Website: ulta-beauty
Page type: billing-address
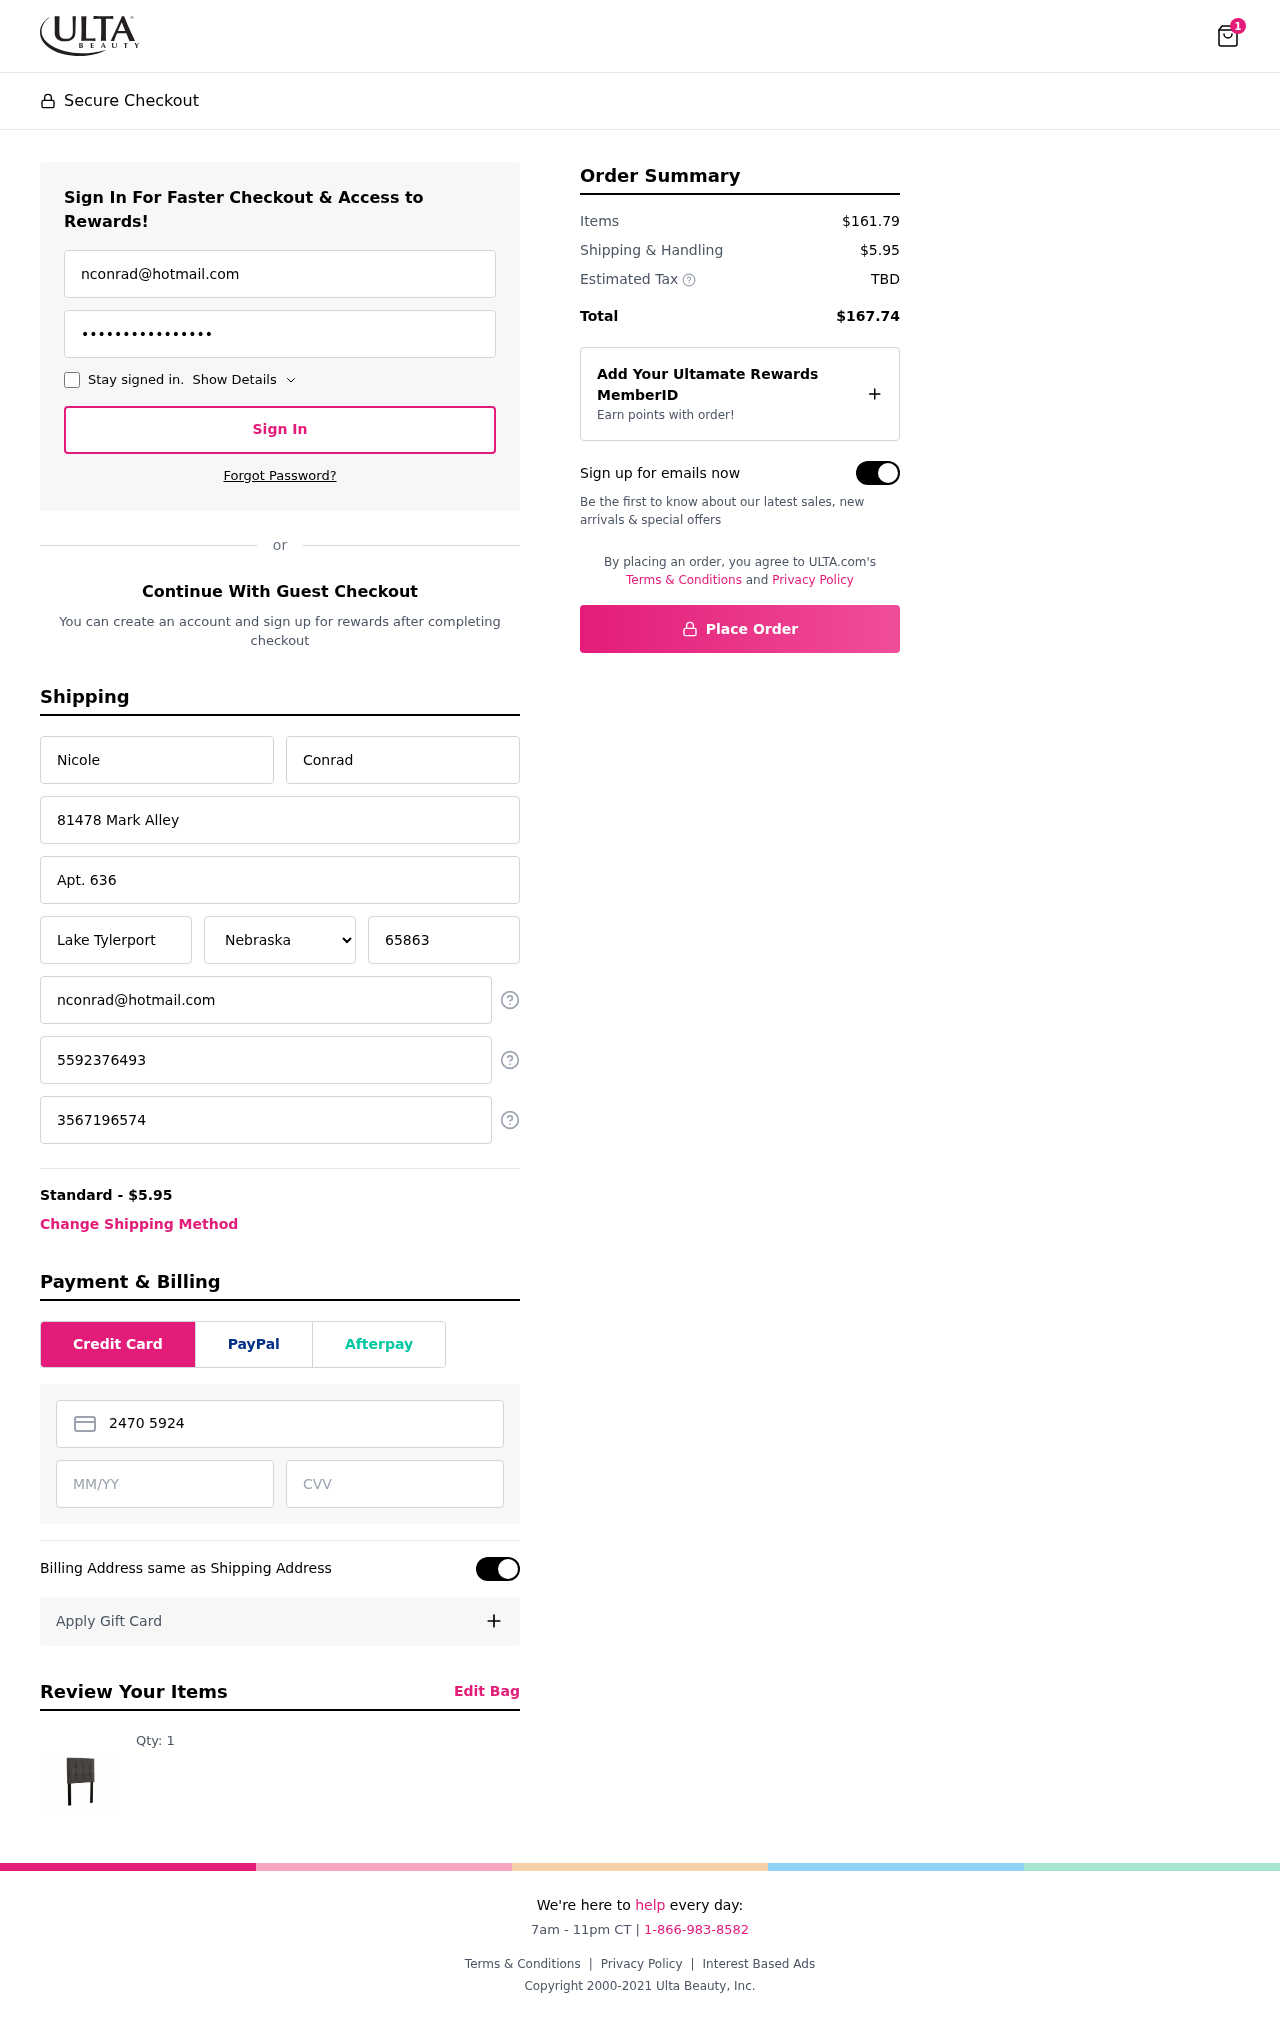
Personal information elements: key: PII_STATE
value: Nebraska
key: PII_EMAIL
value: nconrad@hotmail.com
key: PII_FIRSTNAME
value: Nicole
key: PII_LASTNAME
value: Conrad
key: PII_STREET
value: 81478 Mark Alley
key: PII_STREET2
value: Apt. 636
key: PII_CITY
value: Lake Tylerport
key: PII_POSTCODE
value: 65863
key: PII_PHONE
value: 5592376493
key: PII_ALT_PHONE
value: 3567196574
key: PII_CARD_NUMBER
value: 2470 5924 7120 7244
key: PII_CARD_EXPIRY
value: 07/29
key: PII_CARD_CVV
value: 208
Product elements: key: PRODUCT1_QUANTITY
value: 1
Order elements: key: ORDER_NUM_ITEMS
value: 1
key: ORDER_SHIPPING_COST
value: $5.95
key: ORDER_SUBTOTAL
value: $161.79
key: ORDER_TOTAL
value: $167.74